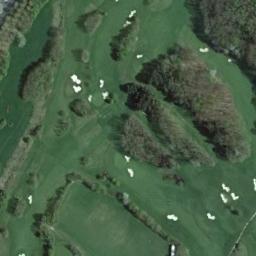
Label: golf_course